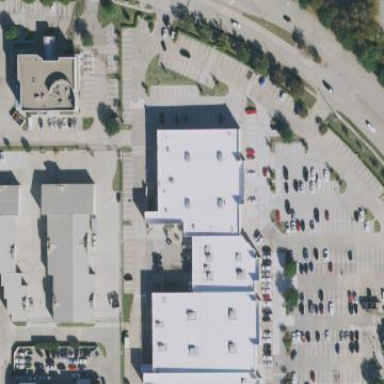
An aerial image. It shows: Retail building.